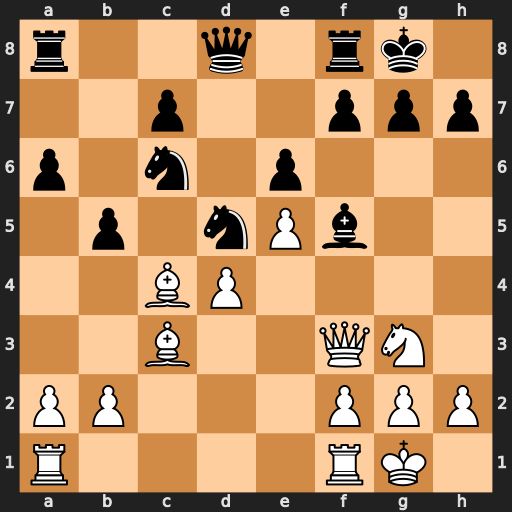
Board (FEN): r2q1rk1/2p2ppp/p1n1p3/1p1nPb2/2BP4/2B2QN1/PP3PPP/R4RK1
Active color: w
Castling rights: -
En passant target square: -
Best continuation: Bxd5 Qxd5 Qxd5 exd5 Nxf5